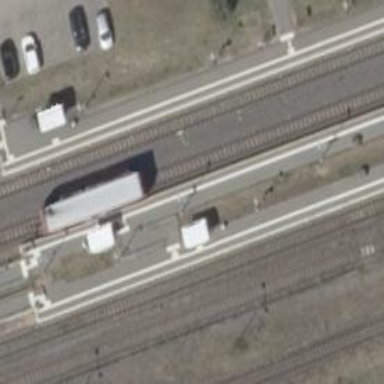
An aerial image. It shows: Station for public transport and railway.